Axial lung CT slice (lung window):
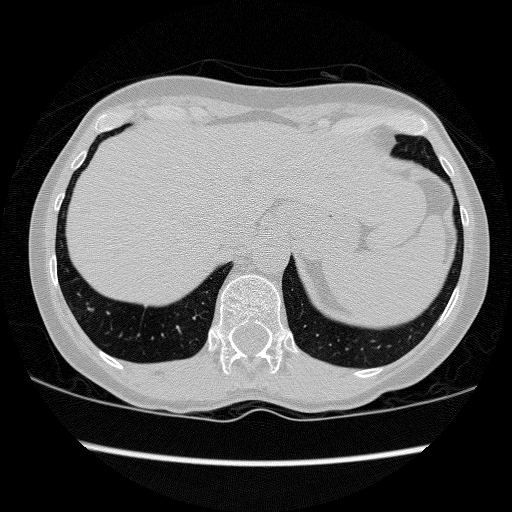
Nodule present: no